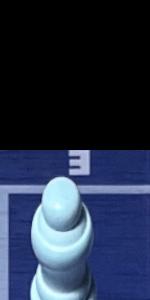
Label: Empty